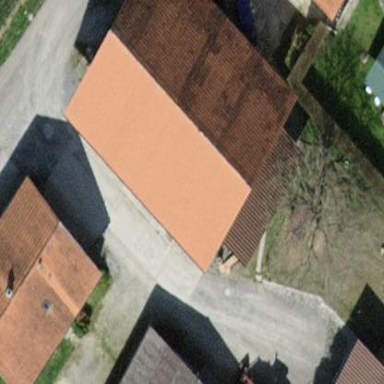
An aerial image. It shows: Farm shop located in building.